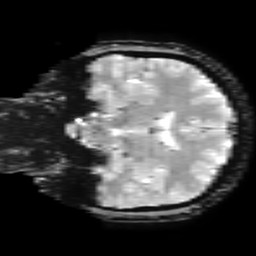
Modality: T2starw
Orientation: coronal
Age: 26
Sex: male
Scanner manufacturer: ge
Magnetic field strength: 3 T
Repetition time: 0.65 s
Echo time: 0.02 s